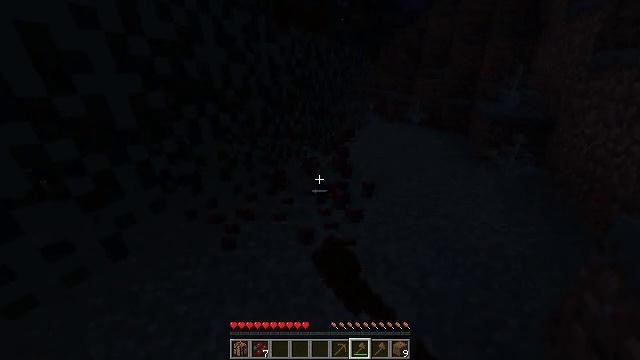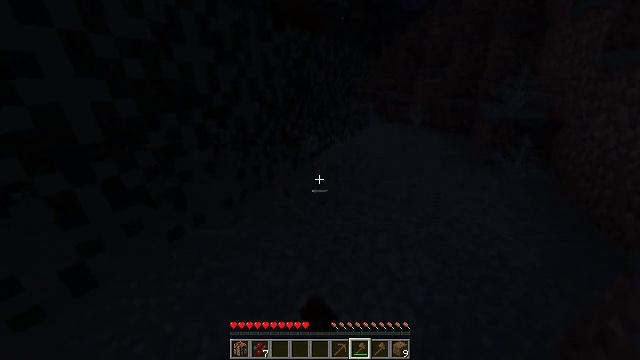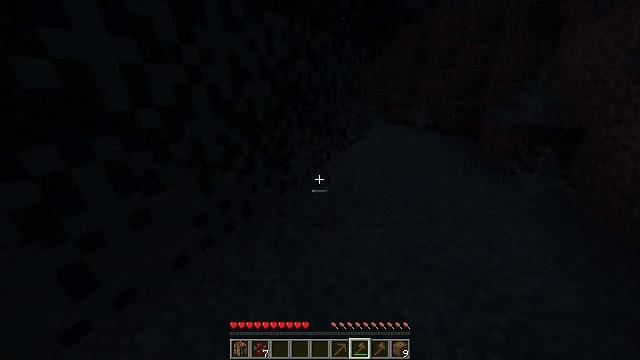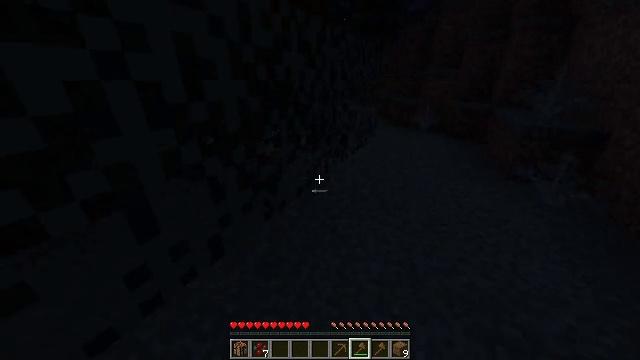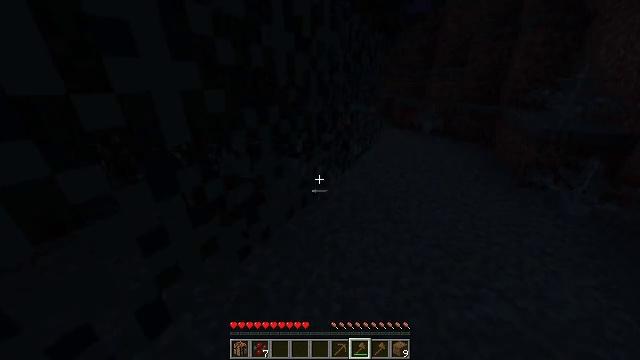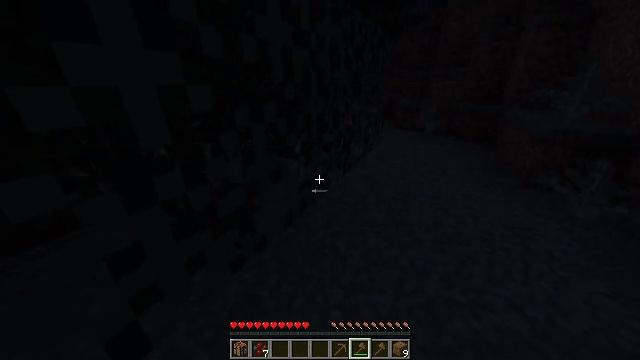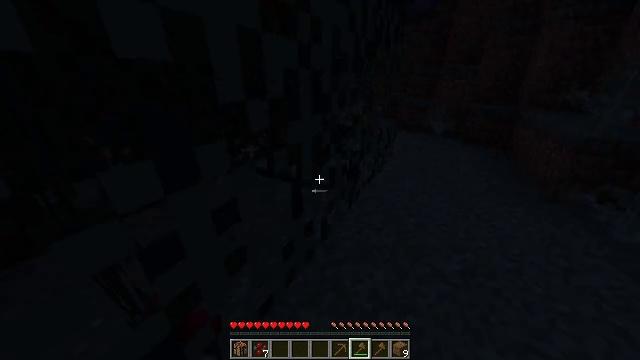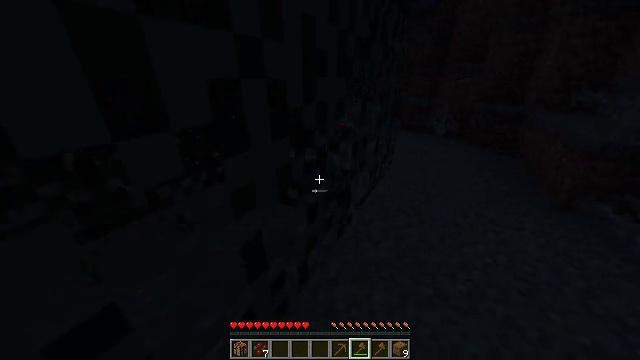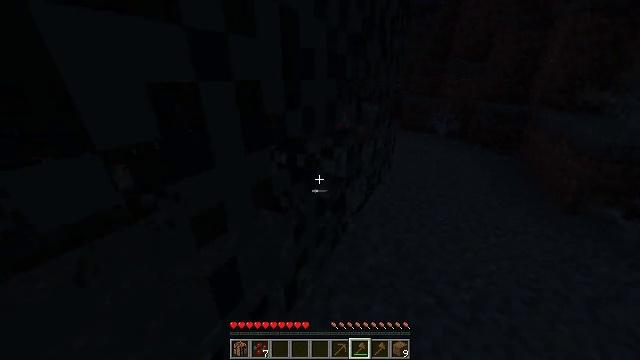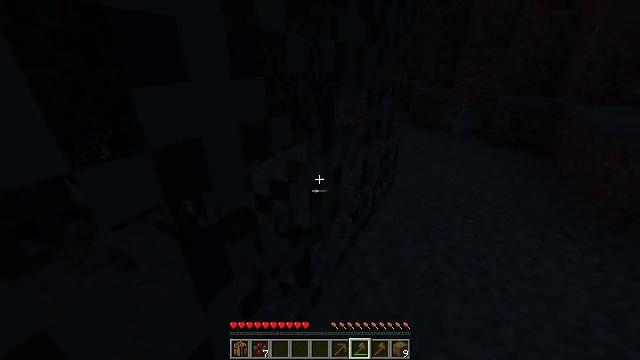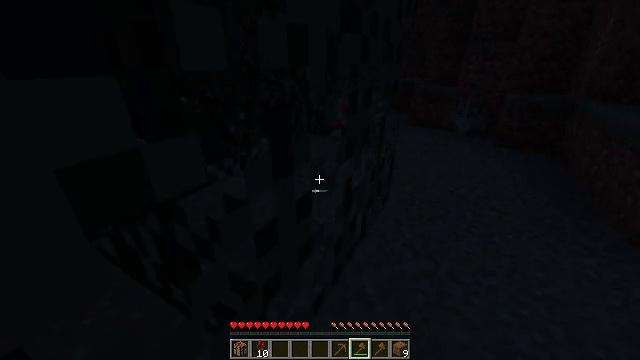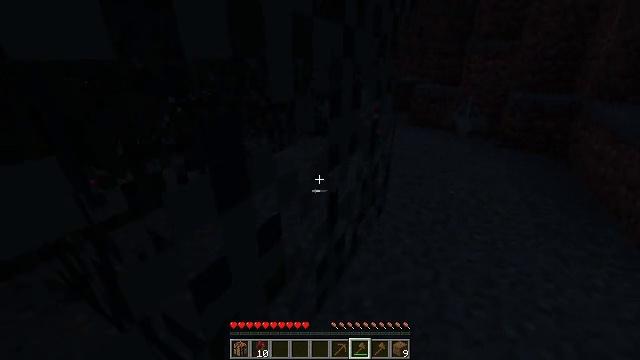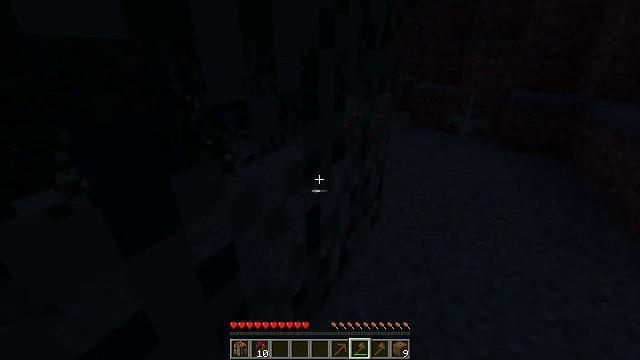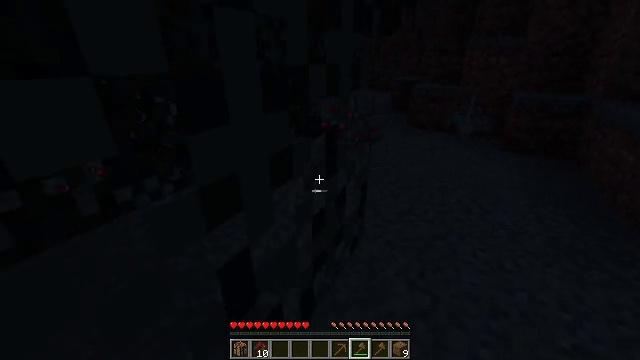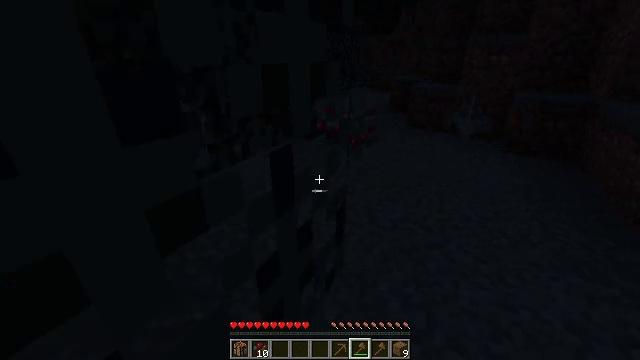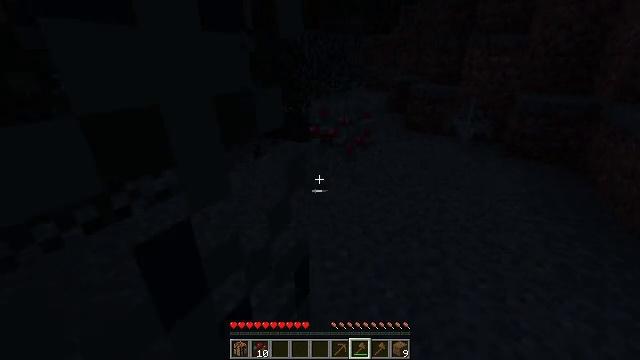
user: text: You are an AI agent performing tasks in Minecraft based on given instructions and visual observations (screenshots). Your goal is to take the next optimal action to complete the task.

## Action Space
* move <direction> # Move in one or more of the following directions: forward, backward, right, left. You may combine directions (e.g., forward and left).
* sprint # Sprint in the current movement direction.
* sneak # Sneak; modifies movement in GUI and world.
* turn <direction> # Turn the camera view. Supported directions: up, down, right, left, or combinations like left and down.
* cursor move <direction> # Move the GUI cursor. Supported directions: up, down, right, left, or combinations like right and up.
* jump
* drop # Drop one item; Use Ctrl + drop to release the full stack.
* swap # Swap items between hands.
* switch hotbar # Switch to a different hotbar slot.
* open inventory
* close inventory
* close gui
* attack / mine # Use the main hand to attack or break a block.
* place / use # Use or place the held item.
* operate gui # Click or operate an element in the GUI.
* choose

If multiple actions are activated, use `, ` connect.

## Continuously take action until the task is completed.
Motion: motion action
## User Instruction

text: Gather materials from the sweet berry bush.
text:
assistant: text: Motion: move forward
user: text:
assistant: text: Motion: move forward
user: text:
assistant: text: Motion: move forward
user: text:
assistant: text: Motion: move forward
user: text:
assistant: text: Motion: move forward
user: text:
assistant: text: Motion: move forward
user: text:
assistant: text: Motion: move forward
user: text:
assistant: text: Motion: move forward
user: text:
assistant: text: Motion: move forward
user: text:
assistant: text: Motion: move forward
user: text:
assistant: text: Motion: move forward
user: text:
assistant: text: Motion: move forward
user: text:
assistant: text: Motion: move forward
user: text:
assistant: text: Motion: move forward
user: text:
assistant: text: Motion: move forward
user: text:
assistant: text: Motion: move forward
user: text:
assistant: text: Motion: move forward
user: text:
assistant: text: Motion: move forward
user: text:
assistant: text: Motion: move forward
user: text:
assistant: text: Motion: move forward
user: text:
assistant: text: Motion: move forward
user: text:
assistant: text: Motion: move forward, attack / mine
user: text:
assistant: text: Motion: move forward, attack / mine
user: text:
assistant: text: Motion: move forward, attack / mine
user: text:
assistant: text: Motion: move forward, attack / mine
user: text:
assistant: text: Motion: move forward
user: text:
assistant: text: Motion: move forward
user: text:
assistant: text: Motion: move forward
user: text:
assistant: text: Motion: move forward and move left
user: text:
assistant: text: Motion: move forward and move left